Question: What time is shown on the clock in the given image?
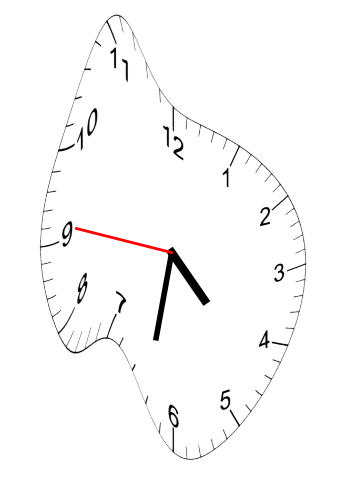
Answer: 04:31:46